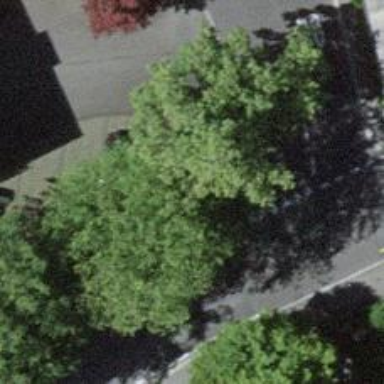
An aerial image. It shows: Sidewalk along the footway.